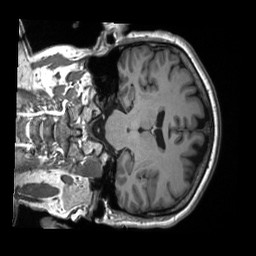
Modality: T1w
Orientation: coronal
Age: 45
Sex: male
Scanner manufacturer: siemens
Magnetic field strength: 3 T
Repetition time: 2.53 s
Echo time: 0.00219 s